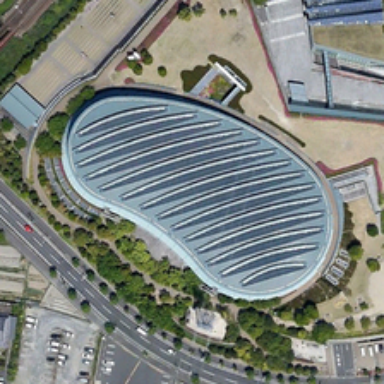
A large buildings is near a road with green trees in two sides .